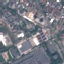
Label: Industrial